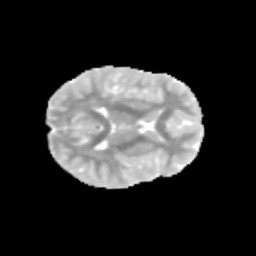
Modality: MD
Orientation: axial
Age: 11
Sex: female
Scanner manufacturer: siemens
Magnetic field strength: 3 T
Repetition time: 3.8 s
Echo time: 0.07 s